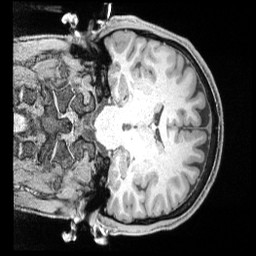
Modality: T1w
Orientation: coronal
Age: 36
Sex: male
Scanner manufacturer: siemens
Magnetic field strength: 3 T
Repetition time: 2 s
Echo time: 0.00211 s